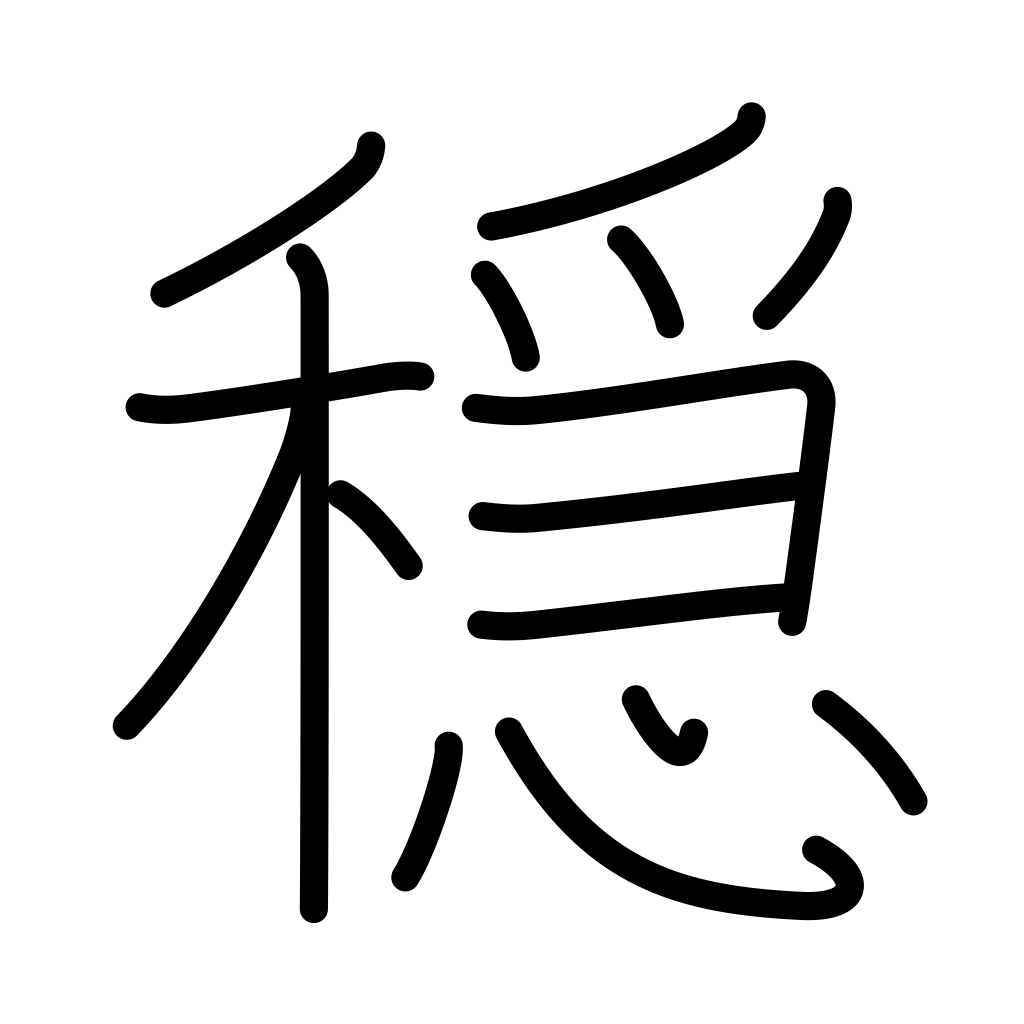
Meaning: calm, quiet, moderation